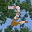
Label: 2